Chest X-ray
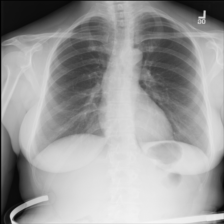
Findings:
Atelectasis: negative
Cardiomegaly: negative
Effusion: negative
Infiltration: negative
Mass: negative
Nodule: negative
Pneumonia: negative
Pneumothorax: negative
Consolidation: negative
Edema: negative
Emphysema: negative
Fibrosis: negative
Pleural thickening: negative
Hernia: negative